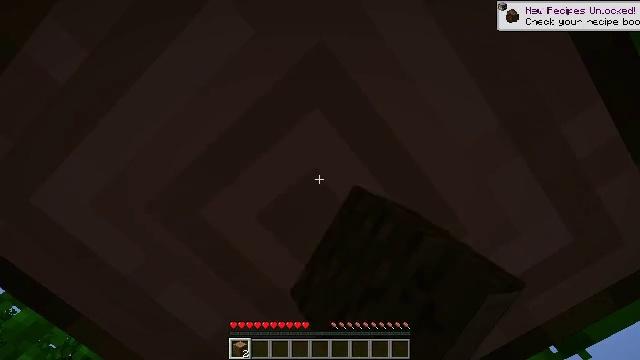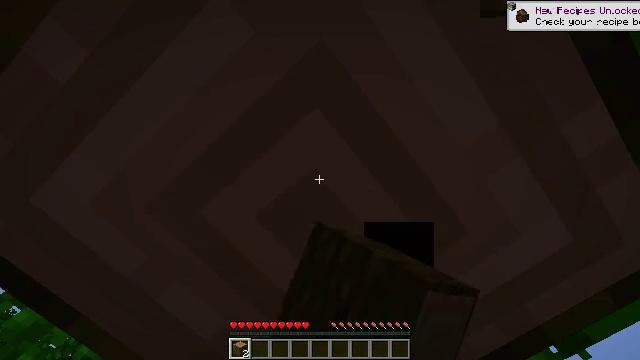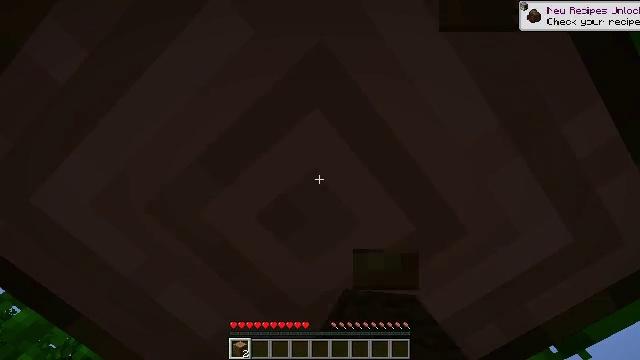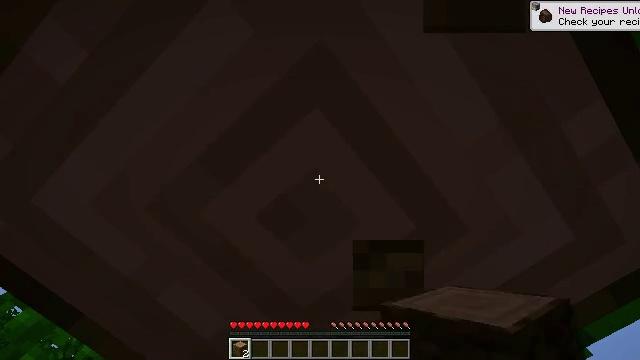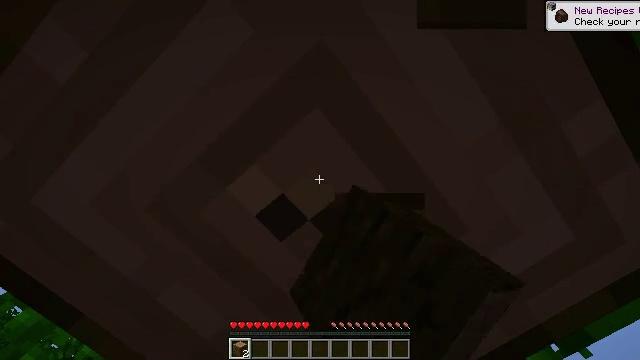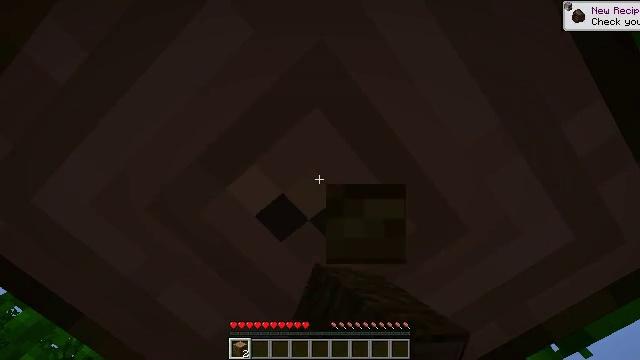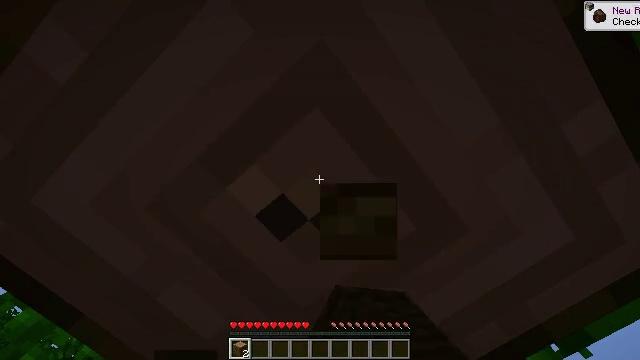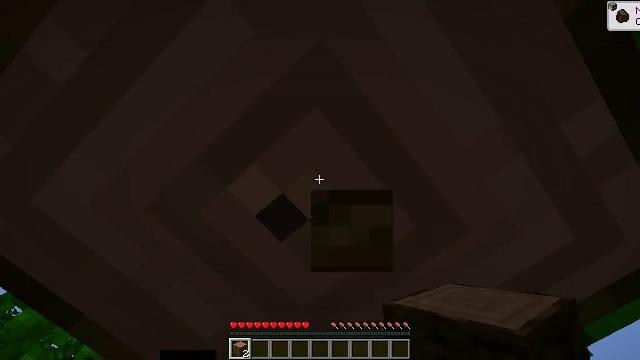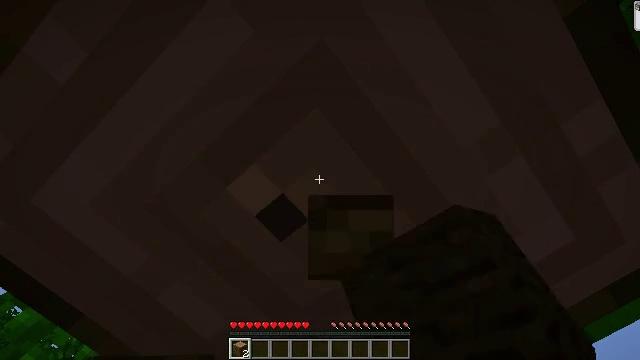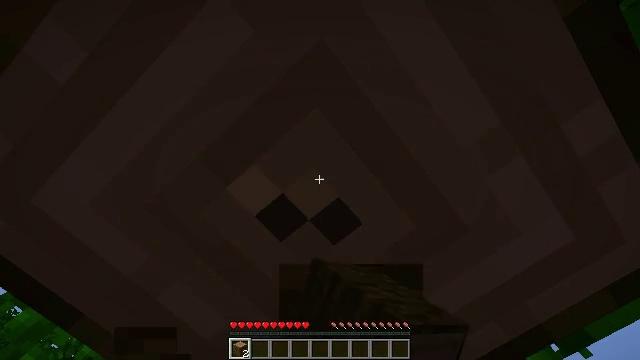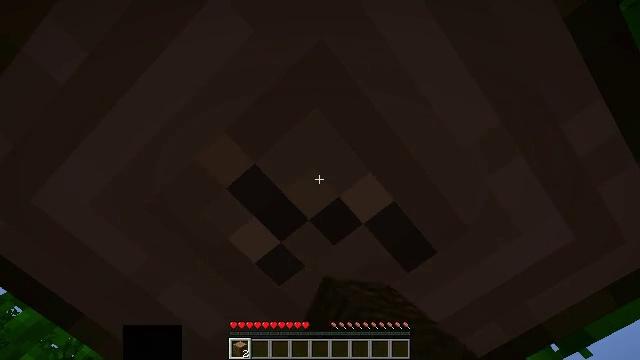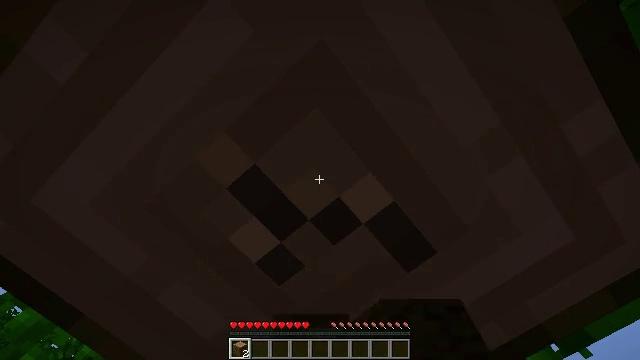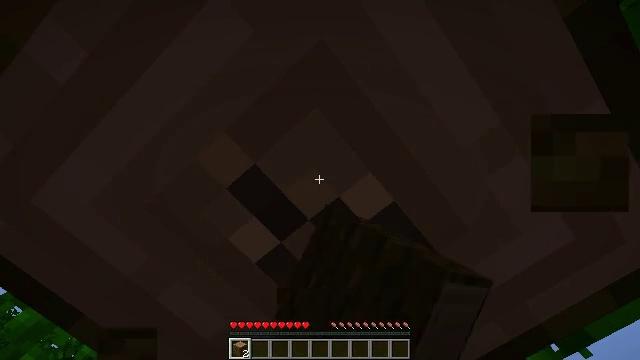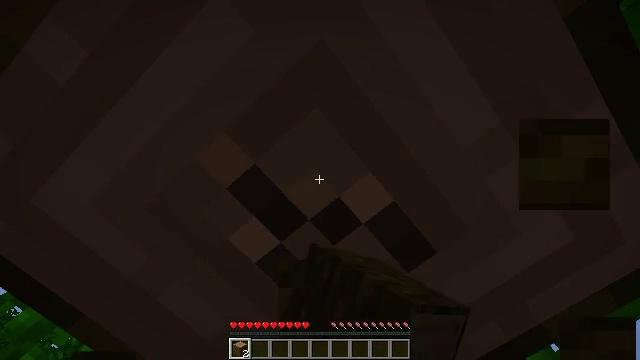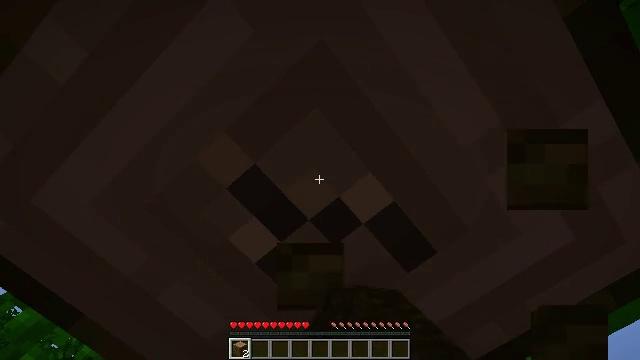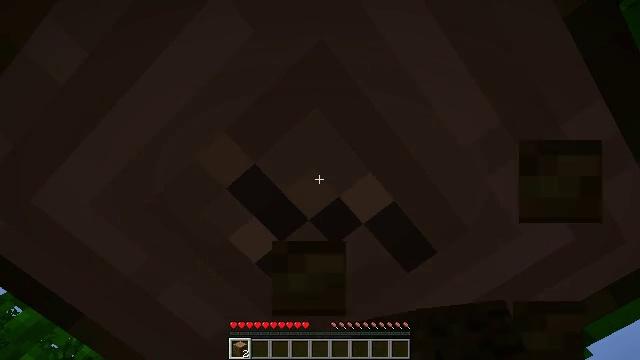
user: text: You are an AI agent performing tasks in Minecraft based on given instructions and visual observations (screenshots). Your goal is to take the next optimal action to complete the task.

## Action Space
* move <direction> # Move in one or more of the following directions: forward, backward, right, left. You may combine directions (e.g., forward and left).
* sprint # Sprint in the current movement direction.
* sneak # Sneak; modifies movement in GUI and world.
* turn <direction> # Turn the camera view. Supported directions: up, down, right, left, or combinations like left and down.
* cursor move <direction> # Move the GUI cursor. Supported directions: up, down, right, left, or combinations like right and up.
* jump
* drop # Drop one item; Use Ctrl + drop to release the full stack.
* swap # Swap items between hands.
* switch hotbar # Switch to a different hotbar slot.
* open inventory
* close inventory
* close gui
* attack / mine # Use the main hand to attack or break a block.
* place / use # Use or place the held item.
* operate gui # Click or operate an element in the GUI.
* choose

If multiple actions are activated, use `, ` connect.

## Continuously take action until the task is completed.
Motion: motion action
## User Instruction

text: Collect the jungle log for building.
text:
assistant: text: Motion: attack / mine
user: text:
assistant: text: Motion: attack / mine
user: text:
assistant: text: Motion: attack / mine
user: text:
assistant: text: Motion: attack / mine
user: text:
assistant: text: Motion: attack / mine
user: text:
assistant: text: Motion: attack / mine
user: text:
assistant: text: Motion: attack / mine
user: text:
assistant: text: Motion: attack / mine
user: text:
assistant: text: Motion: attack / mine
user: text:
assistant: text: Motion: attack / mine
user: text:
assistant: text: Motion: attack / mine
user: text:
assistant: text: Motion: attack / mine
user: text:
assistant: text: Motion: attack / mine
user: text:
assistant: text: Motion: attack / mine
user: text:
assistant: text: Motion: attack / mine
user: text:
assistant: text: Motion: attack / mine
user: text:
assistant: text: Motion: attack / mine
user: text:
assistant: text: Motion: attack / mine
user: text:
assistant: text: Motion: attack / mine
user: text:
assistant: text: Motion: attack / mine
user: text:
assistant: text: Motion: attack / mine
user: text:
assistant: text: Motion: attack / mine
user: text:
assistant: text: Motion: attack / mine
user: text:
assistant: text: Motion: attack / mine
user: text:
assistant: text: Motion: attack / mine
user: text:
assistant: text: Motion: attack / mine
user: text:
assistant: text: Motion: attack / mine
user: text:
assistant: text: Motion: attack / mine
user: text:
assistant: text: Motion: attack / mine
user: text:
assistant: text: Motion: attack / mine